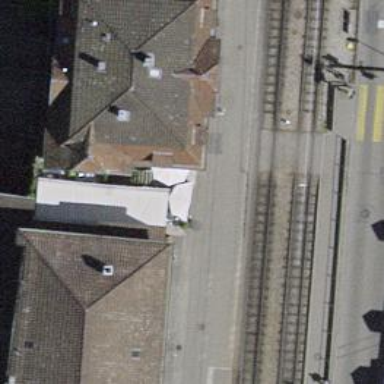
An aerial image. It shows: Railway crossing with traffic signals.